Field crop: maize
Growth stage: 1
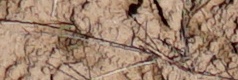
Species: lolium